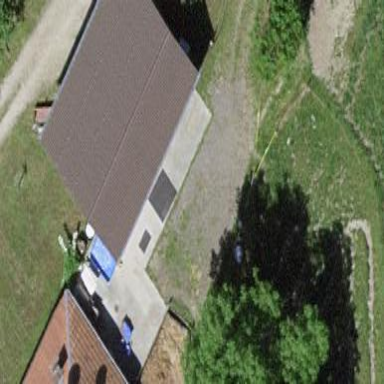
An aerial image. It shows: Shed.